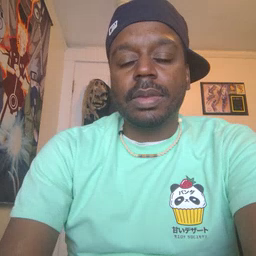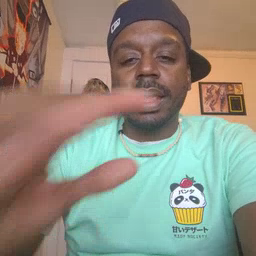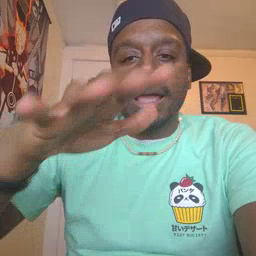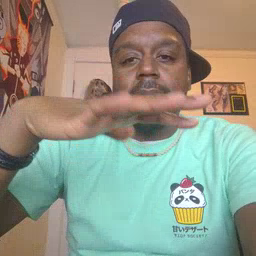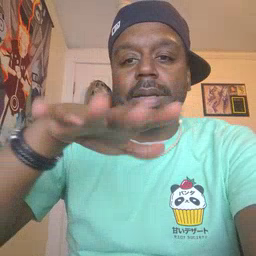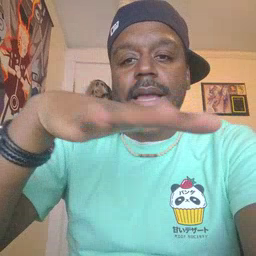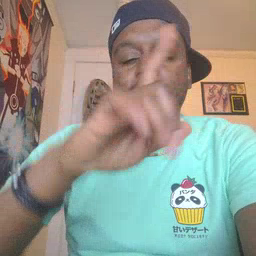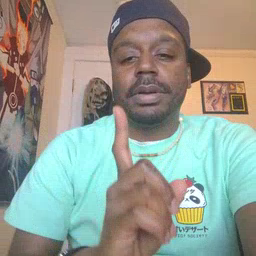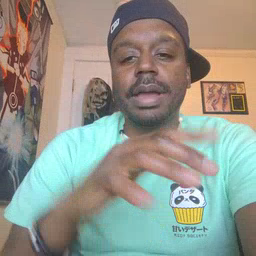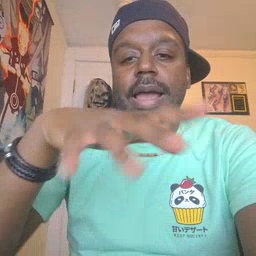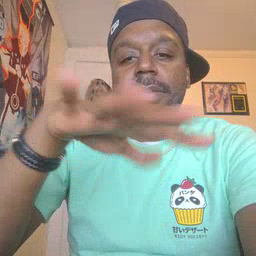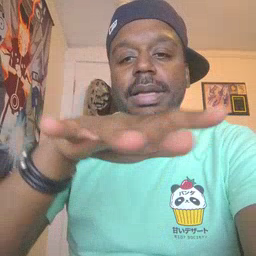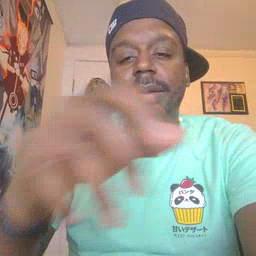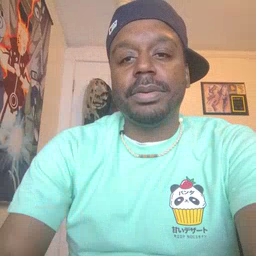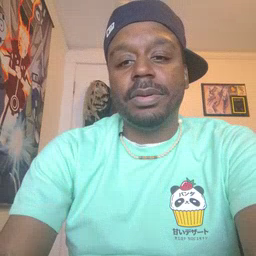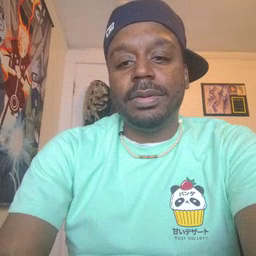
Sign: helicopter